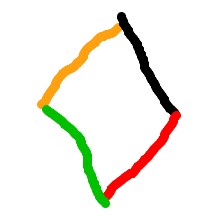
Shape: rhombus